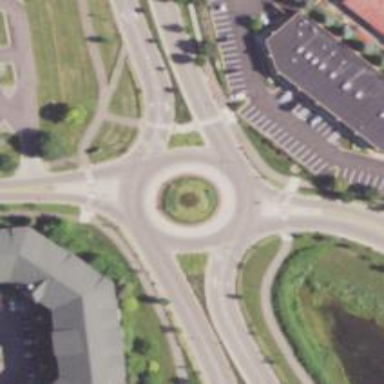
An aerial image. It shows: Secondary road leading to roundabout.